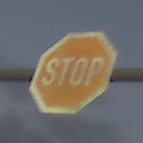
Verkehrszeichen: Stop
Umgebung: Outdoor, Nature
Tageszeit: SunriseSunset
Wetter: PartlyCloudy
Licht: Natural
Jahreszeit: NotSpecified
Kontrast: LowContrast